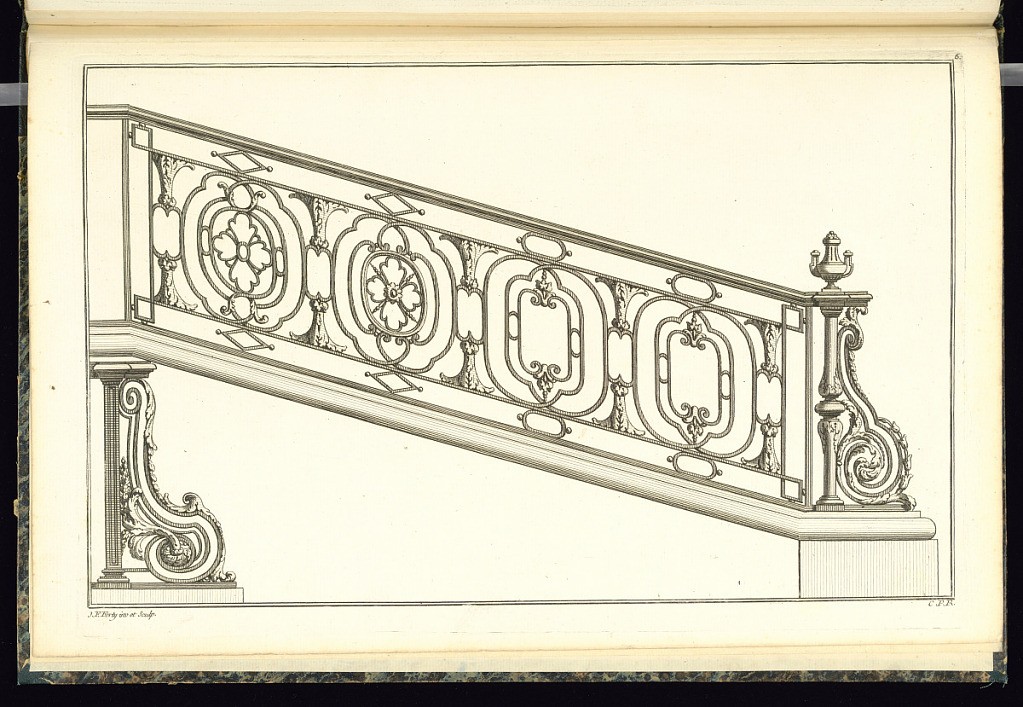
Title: Staircase Balustrade Design
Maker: Jean François Forty, active 1775 – 1790
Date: late 18th century
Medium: Etching and engraving on laid paper
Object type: Print
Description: Design for an ornamental ironwork staircase balustrade decorated with scrolling leaves (rinceaux), fleurons, rosettes, s-scrolls, meander motif, and a vase finial. The plate is signed and numbered.